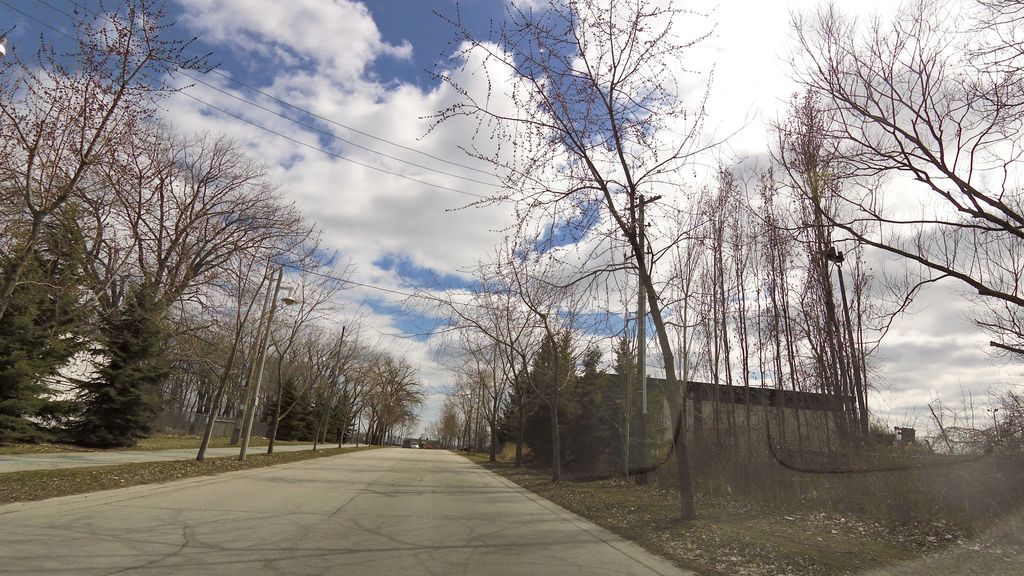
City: toronto